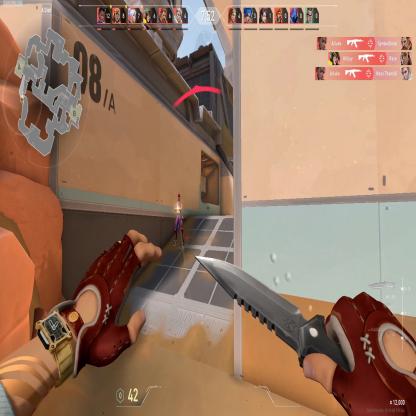
Label: enemy